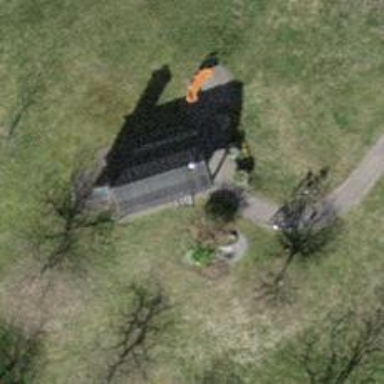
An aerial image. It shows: Brown bench in the vicinity.